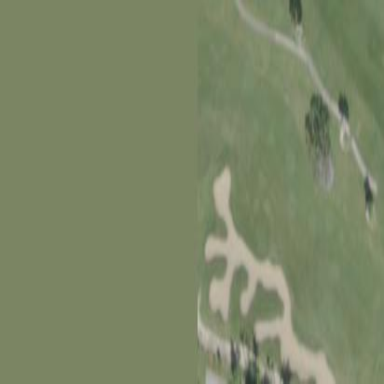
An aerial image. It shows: Grassy area designated as golf fairway.